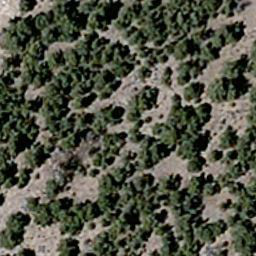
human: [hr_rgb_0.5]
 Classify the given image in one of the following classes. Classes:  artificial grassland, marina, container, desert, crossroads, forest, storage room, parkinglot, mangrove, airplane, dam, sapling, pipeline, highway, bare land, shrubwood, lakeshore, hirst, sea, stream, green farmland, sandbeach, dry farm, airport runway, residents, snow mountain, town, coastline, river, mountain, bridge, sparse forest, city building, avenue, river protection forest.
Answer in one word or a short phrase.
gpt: sparse forest